Question: I wrote a program to calculate the PI number with Leibniz formula:
[
I wrote a for-loop with type of initialization is "int" , the loop works fine but when i changed the initialization type to "long" the result is changed. This only happens when the loop times over a billion. This makes the "int - loop" calculates PI more accurate than "long - loop". I don't know why this happens. Please help me to understand this issue. Thanks! and here is my code.
'''
public static void main(String[] args) {
double result1 = 0;
double result2 = 0;
double sign = 1;
for (int i = 0; i <= <PHONE>; i++) {
result1 += sign/(2 * i + 1);
sign *= -1;
}
sign = 1;
for (long j = 0; j <= <PHONE>; j++) {
result2 += sign/(2 * j + 1);
sign *= -1;
}
System.out.println("result1 " + result1 * 4);
System.out.println("result2 " + result2 * 4);
System.out.println("pi " + Math.PI);
}
'''
And the result is:
'''
result1 3.141592653576877
result2 3.1415926529660116
pi 3.141592653589793
'''
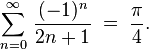
Answer: Actually, your first loop would have 'int' overflow in the calculation of '(2 * i + 1)' when 'i' is large enough, so I wouldn't rely on the output of it.
The second loop, on the other hand, produces a more correct output, since '(2 * j + 1)' doesn't overflow, since it performs 'long' multiplication.
> This makes the "int - loop" calculates PI more accurate than "long - loop"
That's probably just a coincidence, since the calculations in the 'int' loop overflow.